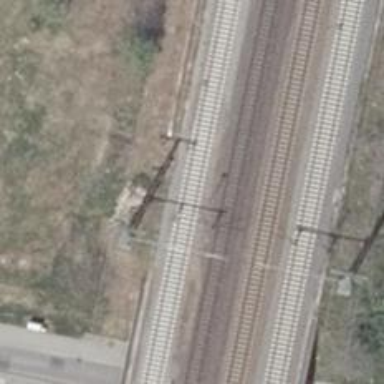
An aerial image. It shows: Railway signal.